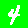
Digit: 4